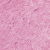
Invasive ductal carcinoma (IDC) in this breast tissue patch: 0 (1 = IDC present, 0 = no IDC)